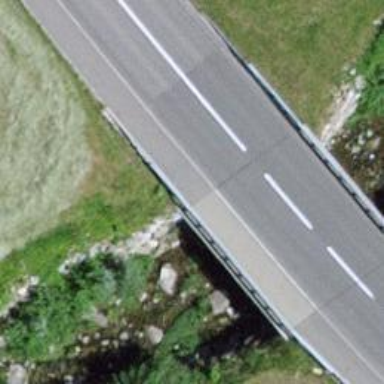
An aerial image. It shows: Asphalt sidewalk along the footway.